Field crop: tomato
Growth stage: 1
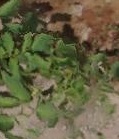
Species: tomato